九年级 · 度量几何学
(本题10分)（2022-浙江金华$cdot$九年级期末）如图1,在矩形$ABCD$中,$AB=3$,$BC=5$,点$E$在$AB$边上,且$AE=1$.点$F$是$BC$边上的动点.将$triangleBEF$沿$EF$折叠得到$triangleGEF$.直线$GF$与直线$AB$的交点为$H$.图1图2图3(1)如图2,点$F$与点$C$重合时,求$triangleHEG$与$triangleHBC$的面积比;(2)如图3,当$H$在点$A$的上方,且满足三角形$HEF$是等腰三角形时,求线段$EH$的长.(3)在点$F$的运动过程中,以$E、G、H$为顶点的三角形能否与以$B、C、D$为顶点的三角形相似?若能,求$BF$的长;若不存在,请说明理由.
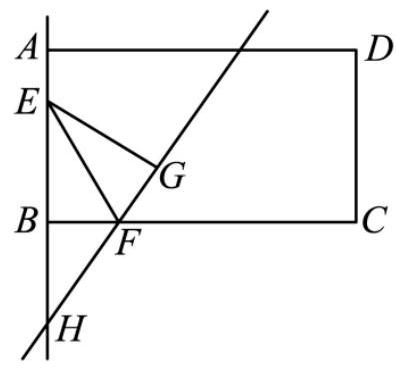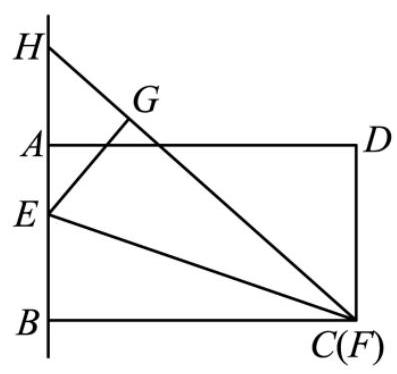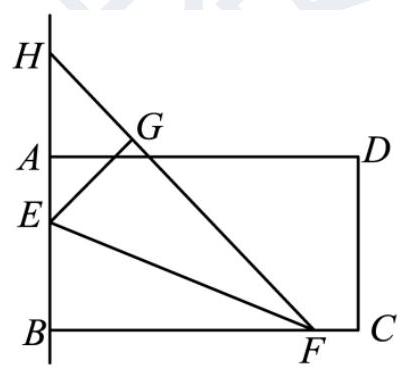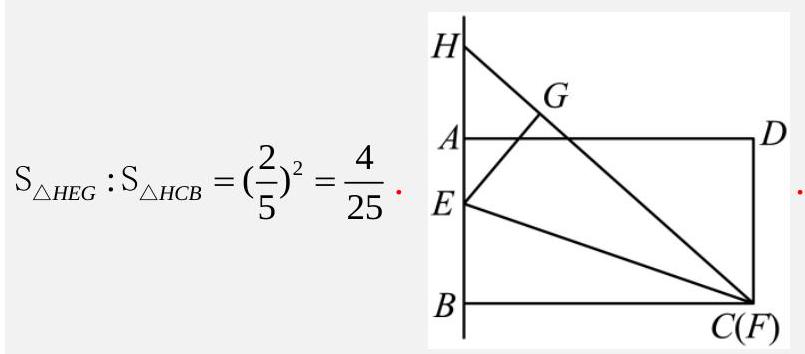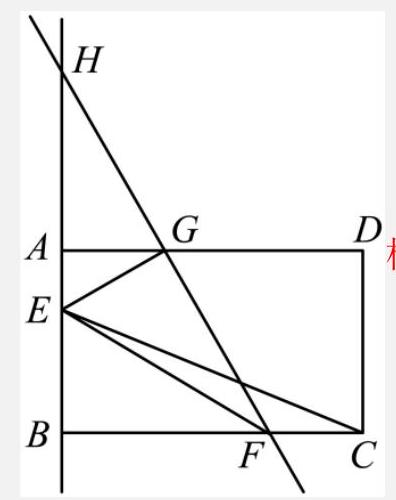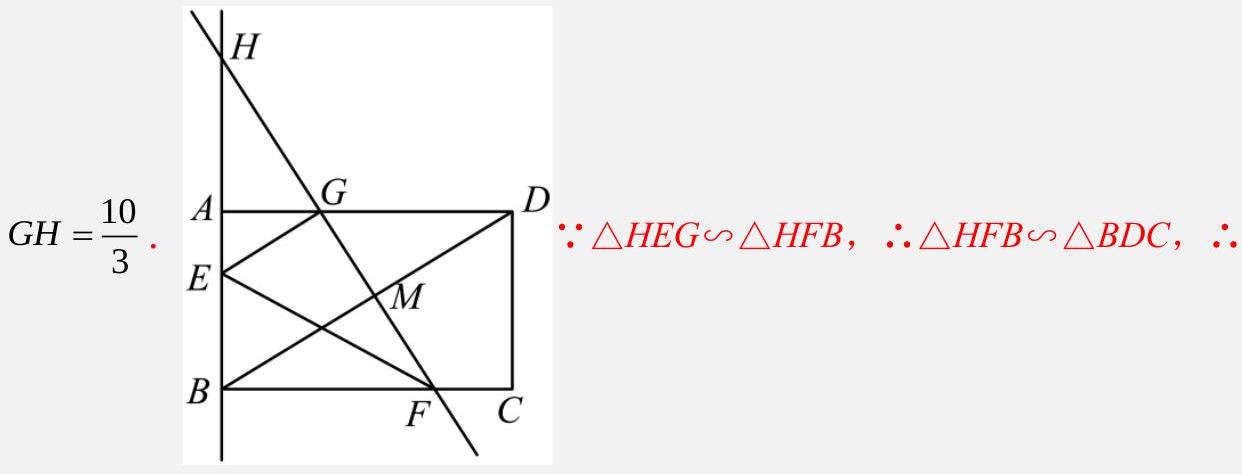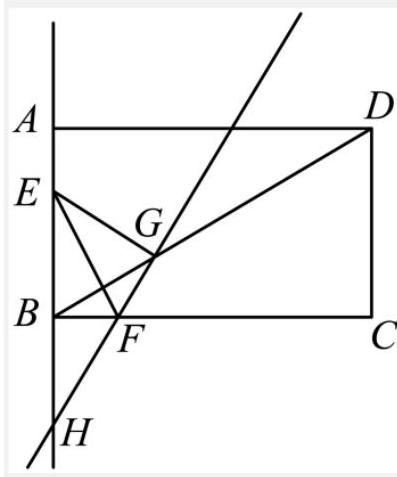
答案: (1)$frac{4}{25}$(2)4(3)存在,$BF=frac{2sqrt{34}+6}{5}$或$BF=frac{2sqrt{34}-6}{5}$
解析: 【分析】(1)根据$angleGHE=angleBHC,angleEGH=angleCBH$,得证$triangleHEGbacksimtriangleHCB$,根据面积之比等于相似比的平方,得到${S}_{triangleHEG}:{S}_{triangleHCB}=left(frac{EG}{CB}right)^{2}$,结合$EG=BE=AB-AE=2$,计算即可.(2)根据题意,$EF=EH$,根据折叠性质,等腰三角形三线合一性质,得$FB=FG=GH$,得到$angleBHF=30^{circ}$,结合$EG=BE=AB-AE=2$,计算即可.（3）根据题意,当$H$在上方时,先计算$BD$,利用$triangleHEGsimtriangleBCD$计算$GH$,再利用$triangleHFBsimtriangleBDC$计算即可;当$H$在下方时,先计算$BD$,利用$triangleHEGsimtriangleBCD$计算$HE,BH$,再利用$triangleHFBsimtriangleBDC$计算即可.(1)如图,$becauseangleGHE=angleBHC,angleEGH=angleCBH,thereforetriangleHEGsimtriangleHCB$,根据面积之比等于相似比的平方,$quadtherefore{S}_{triangleHEG}:{S}_{triangleHCB}=left(frac{EG}{CB}right)^{2},becauseEG=BE=AB-AE=2,quadtherefore$(2)根据题意,$EF=EH$,根据折叠性质，等腰三角形三线合一性质,得$FB=FG=GH,thereforeangleBHF=30^{circ},becauseEG=BE=AB-AE=2,thereforeEH=4$.(3)$becauseBC=5,DC=3$,四边形$ABCD$是矩形,$thereforeBD=sqrt{3^{2}+5^{2}}=sqrt{34}$.根据题意,得到$CHperpBD$时,$triangleHEGbacksimtriangleBCD,thereforefrac{HE}{BD}=frac{HG}{BC}=frac{EG}{DC},thereforefrac{HG}{5}=frac{2}{3}$,解得$frac{BF}{FH}=frac{DC}{BD},thereforefrac{BF}{BF+frac{10}{3}}=frac{3}{sqrt{34}}$,解得$BF=frac{2sqrt{34}+6}{5}$.当$H$在下方时,$becauseBC=5,DC=3$,四边形$ABCD$是矩形,$thereforeBD=sqrt{3^{2}+5^{2}}=$$sqrt{34}$.根据题意,得到$CHperpBD$时,$triangleHEGsimtriangleBCD,thereforefrac{HE}{BD}=frac{HG}{BC}=frac{EG}{DC},therefore$$frac{HE}{sqrt{34}}=frac{2}{3}$,解得$HE=frac{2sqrt{34}}{3},therefore$$BH=HE-BE=frac{2sqrt{34}}{3}-2=frac{2sqrt{34}-6}{3}.becausetriangleHEGsimtriangleHFB,quadthereforetriangleHFBsimtriangleBDC,quadtherefore$$frac{BF}{BH}=frac{DC}{BC},thereforefrac{frac{BF}{2sqrt{34}-6}}{3}=frac{3}{5}$,解得$BF=frac{2sqrt{34}-6}{5}$.【点睛】本题考查了矩形的性质,折叠的性质,等腰三角形的判定和性质,勾股定理,三角形相似的判定和性质,熟练掌握三角形相似的判定性质是解题的关键.